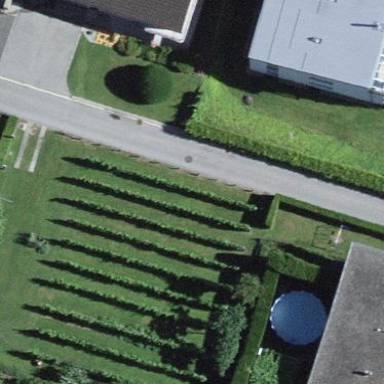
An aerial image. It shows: Vineyard growing grapes.